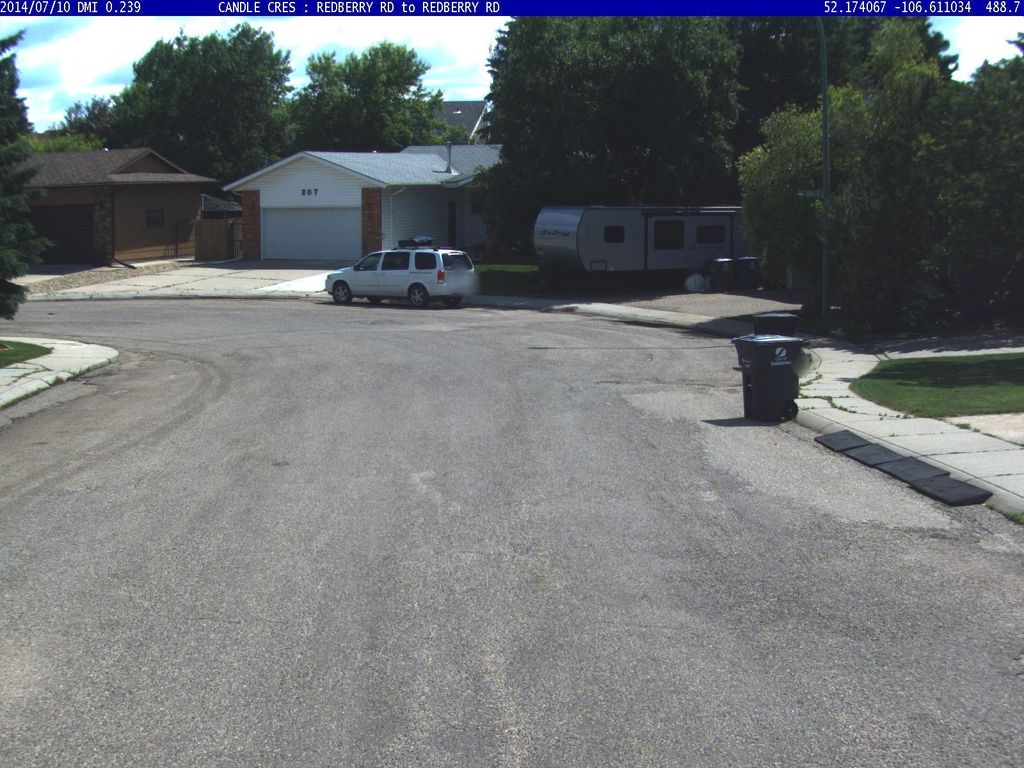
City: saskatoon